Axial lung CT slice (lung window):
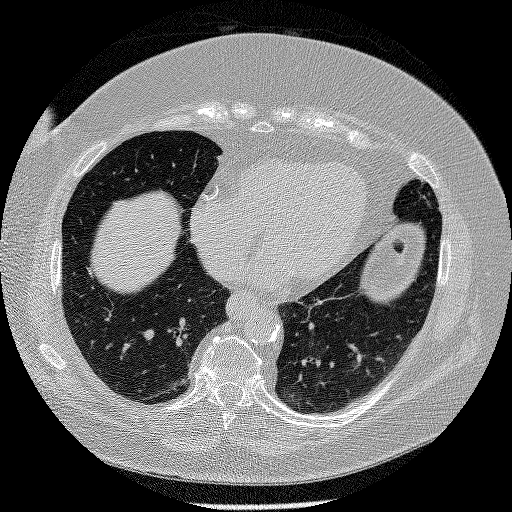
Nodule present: no